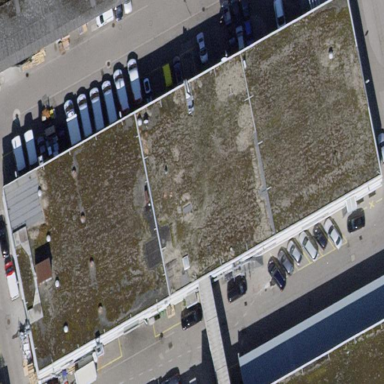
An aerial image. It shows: Building with flat roof.